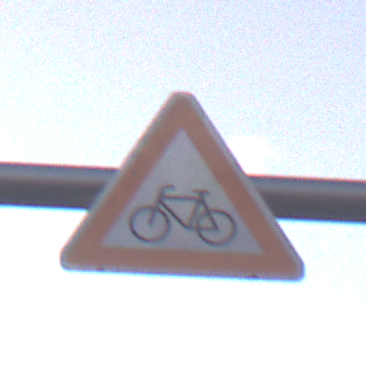
Verkehrszeichen: RadverkehrRechts
Umgebung: Outdoor, Suburban
Tageszeit: SunriseSunset
Wetter: PartlyCloudy
Licht: Natural
Jahreszeit: NotSpecified
Kontrast: LowContrast